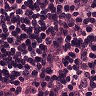
Metastatic tissue present: no